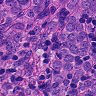
Metastatic tissue present: yes